Aerial crown-view tile of a tropical tree (Barro Colorado Island, Panama), acquired 20250715:
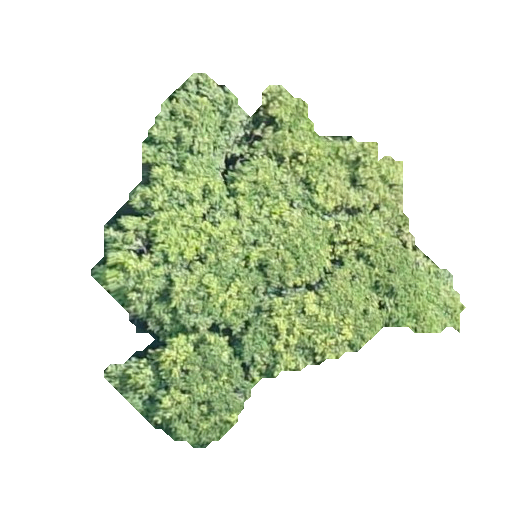
Species: Protium stevensonii
GBIF accepted scientific name: Tetragastris panamensis
Crown area: 119.524 m²